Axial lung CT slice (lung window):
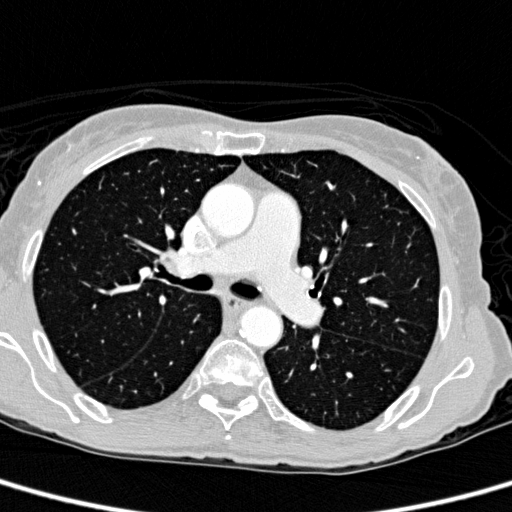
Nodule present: no